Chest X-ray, AP view. Patient: 30 years old, sex M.
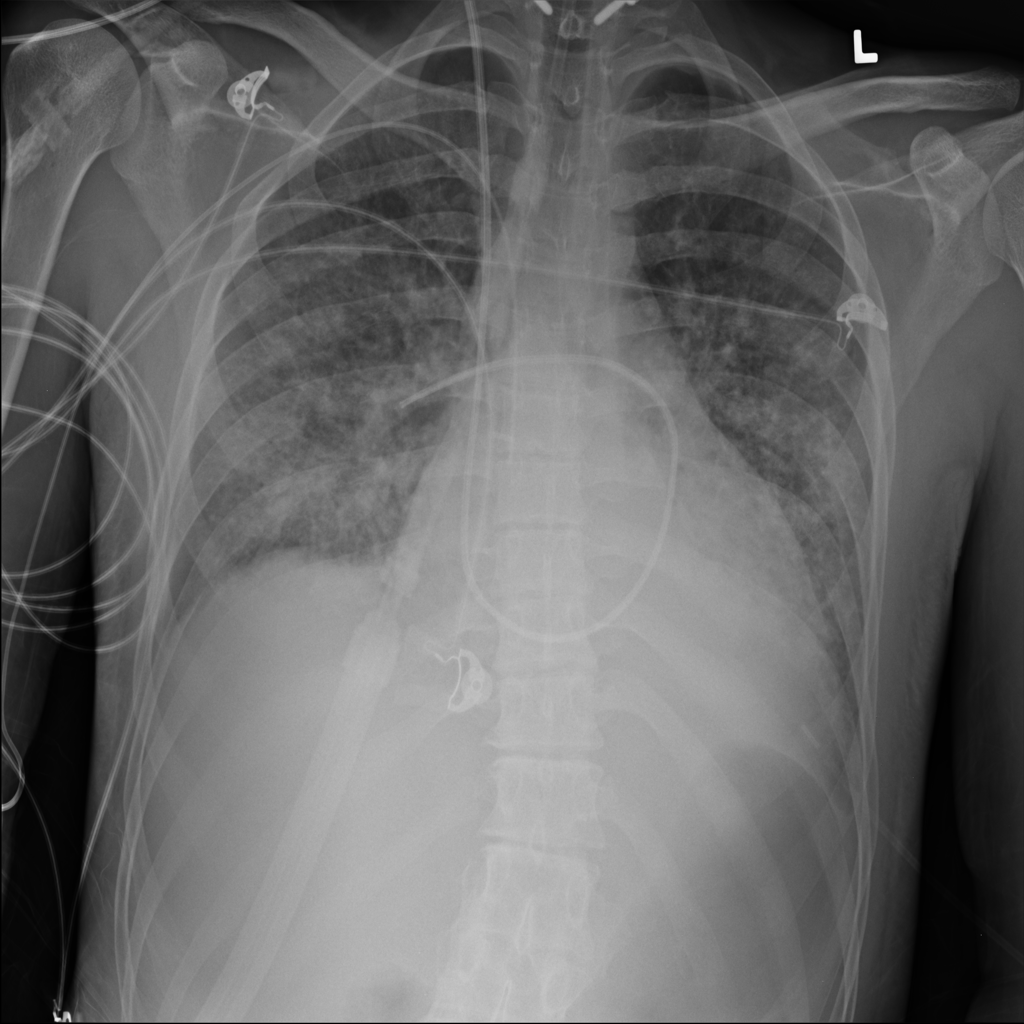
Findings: Infiltration